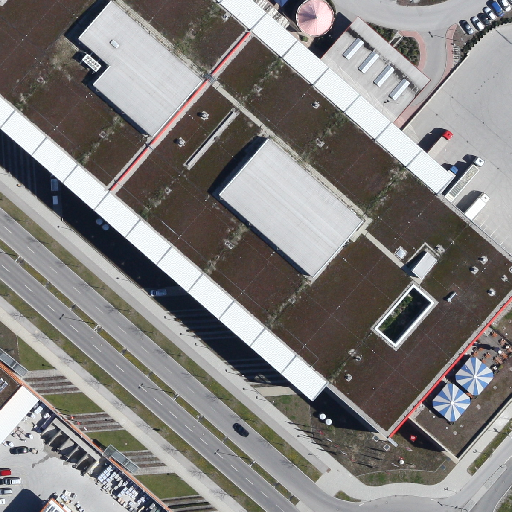
Referring expression: car in the parking area